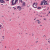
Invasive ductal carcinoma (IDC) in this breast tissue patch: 0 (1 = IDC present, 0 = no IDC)